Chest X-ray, PA view. Patient: 46 years old, sex M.
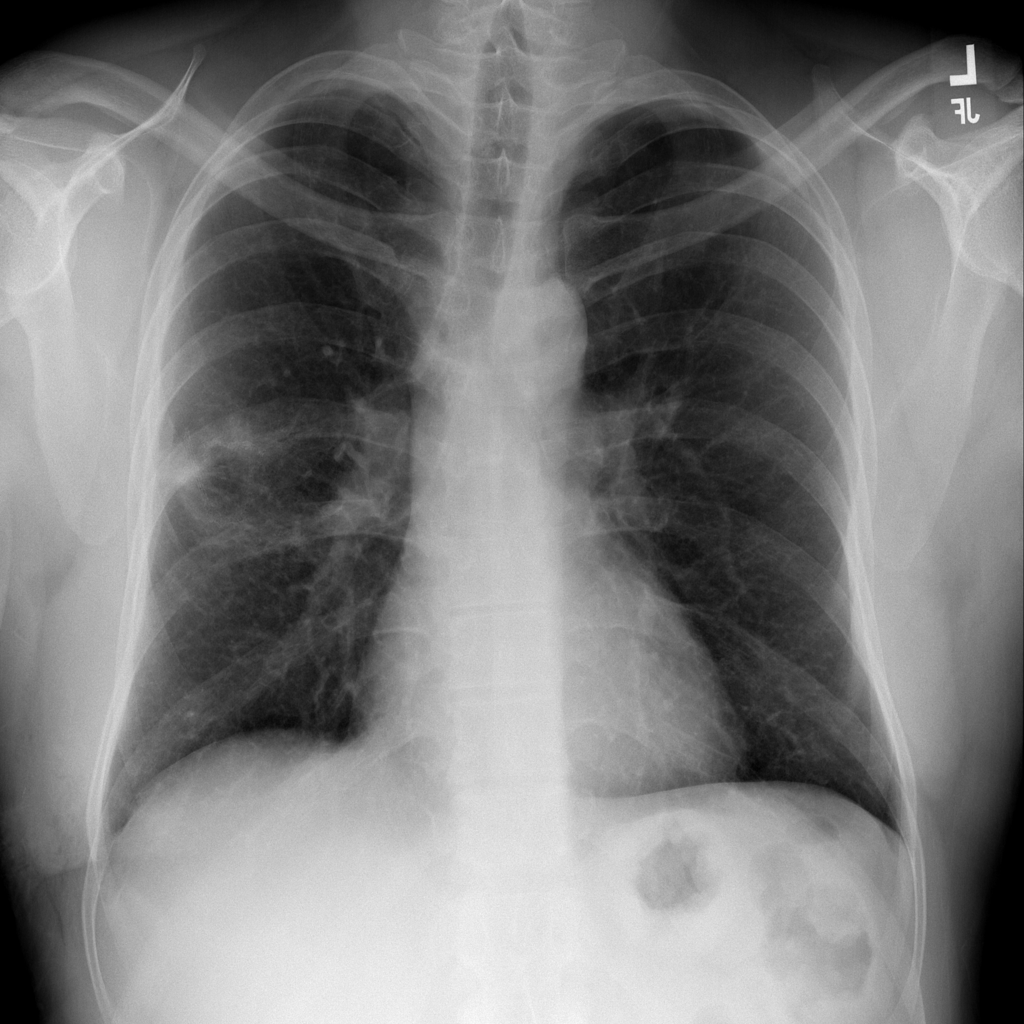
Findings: No Finding